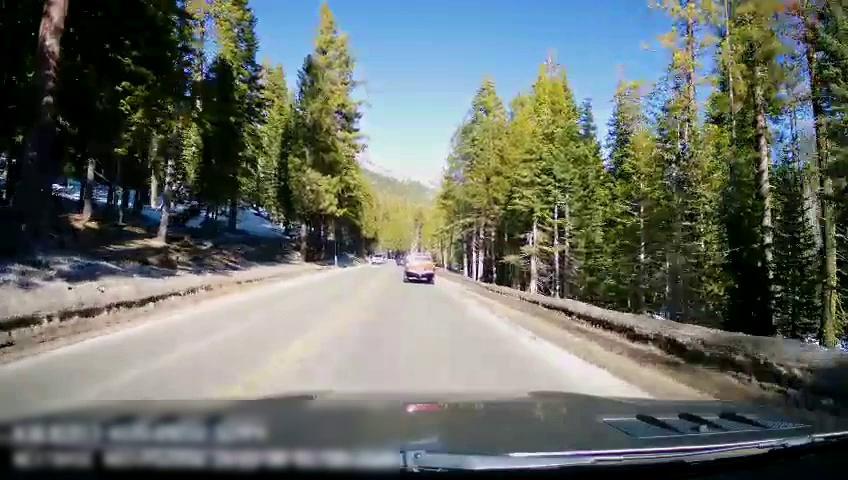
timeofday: Day
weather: Sunny
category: Drivable Space
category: Vehicles | SUV
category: Vehicles | Car
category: Vehicles | Truck
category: Lanes | Opposite Lane